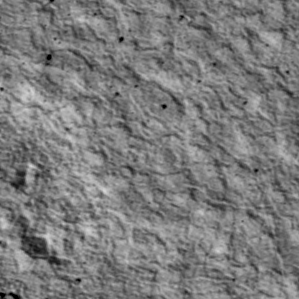
Label: non_frost